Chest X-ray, PA view. Patient: 66 years old, sex M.
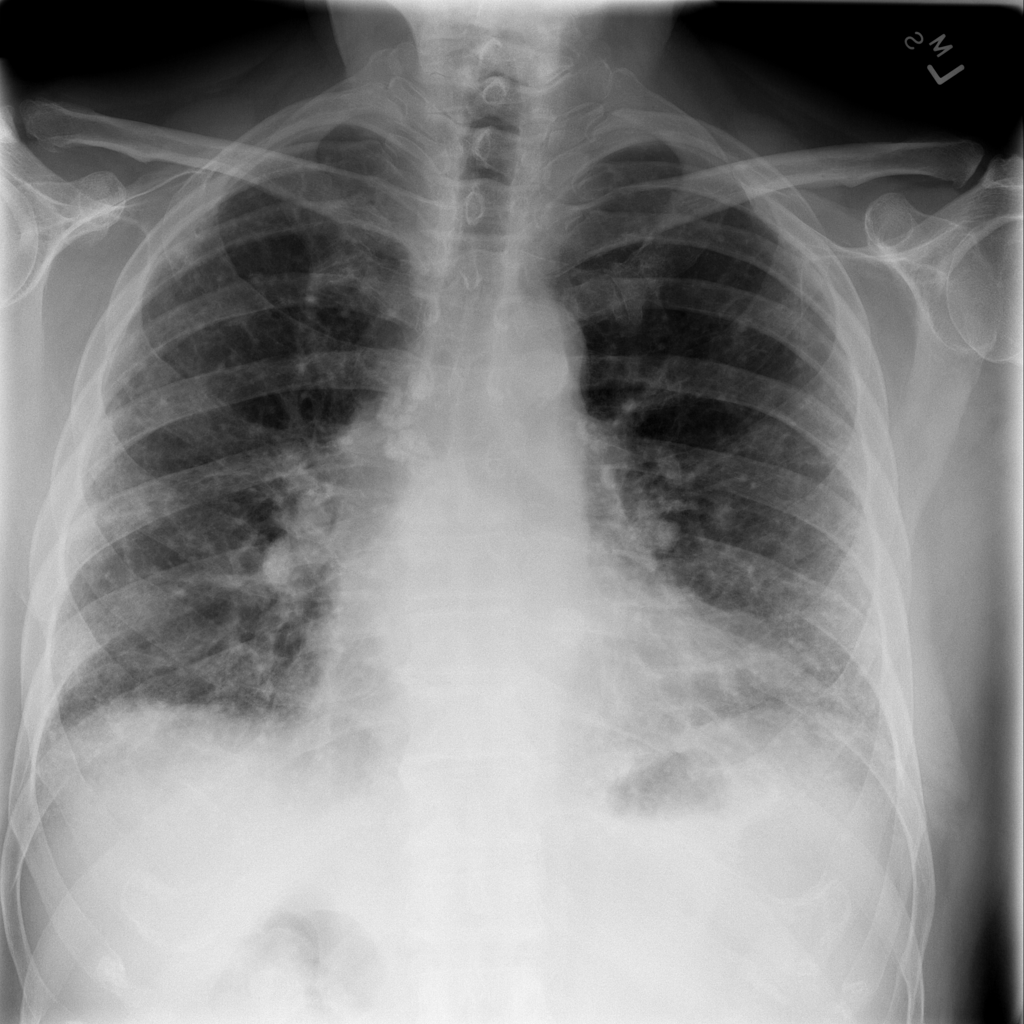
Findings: Infiltration, Nodule